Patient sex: M
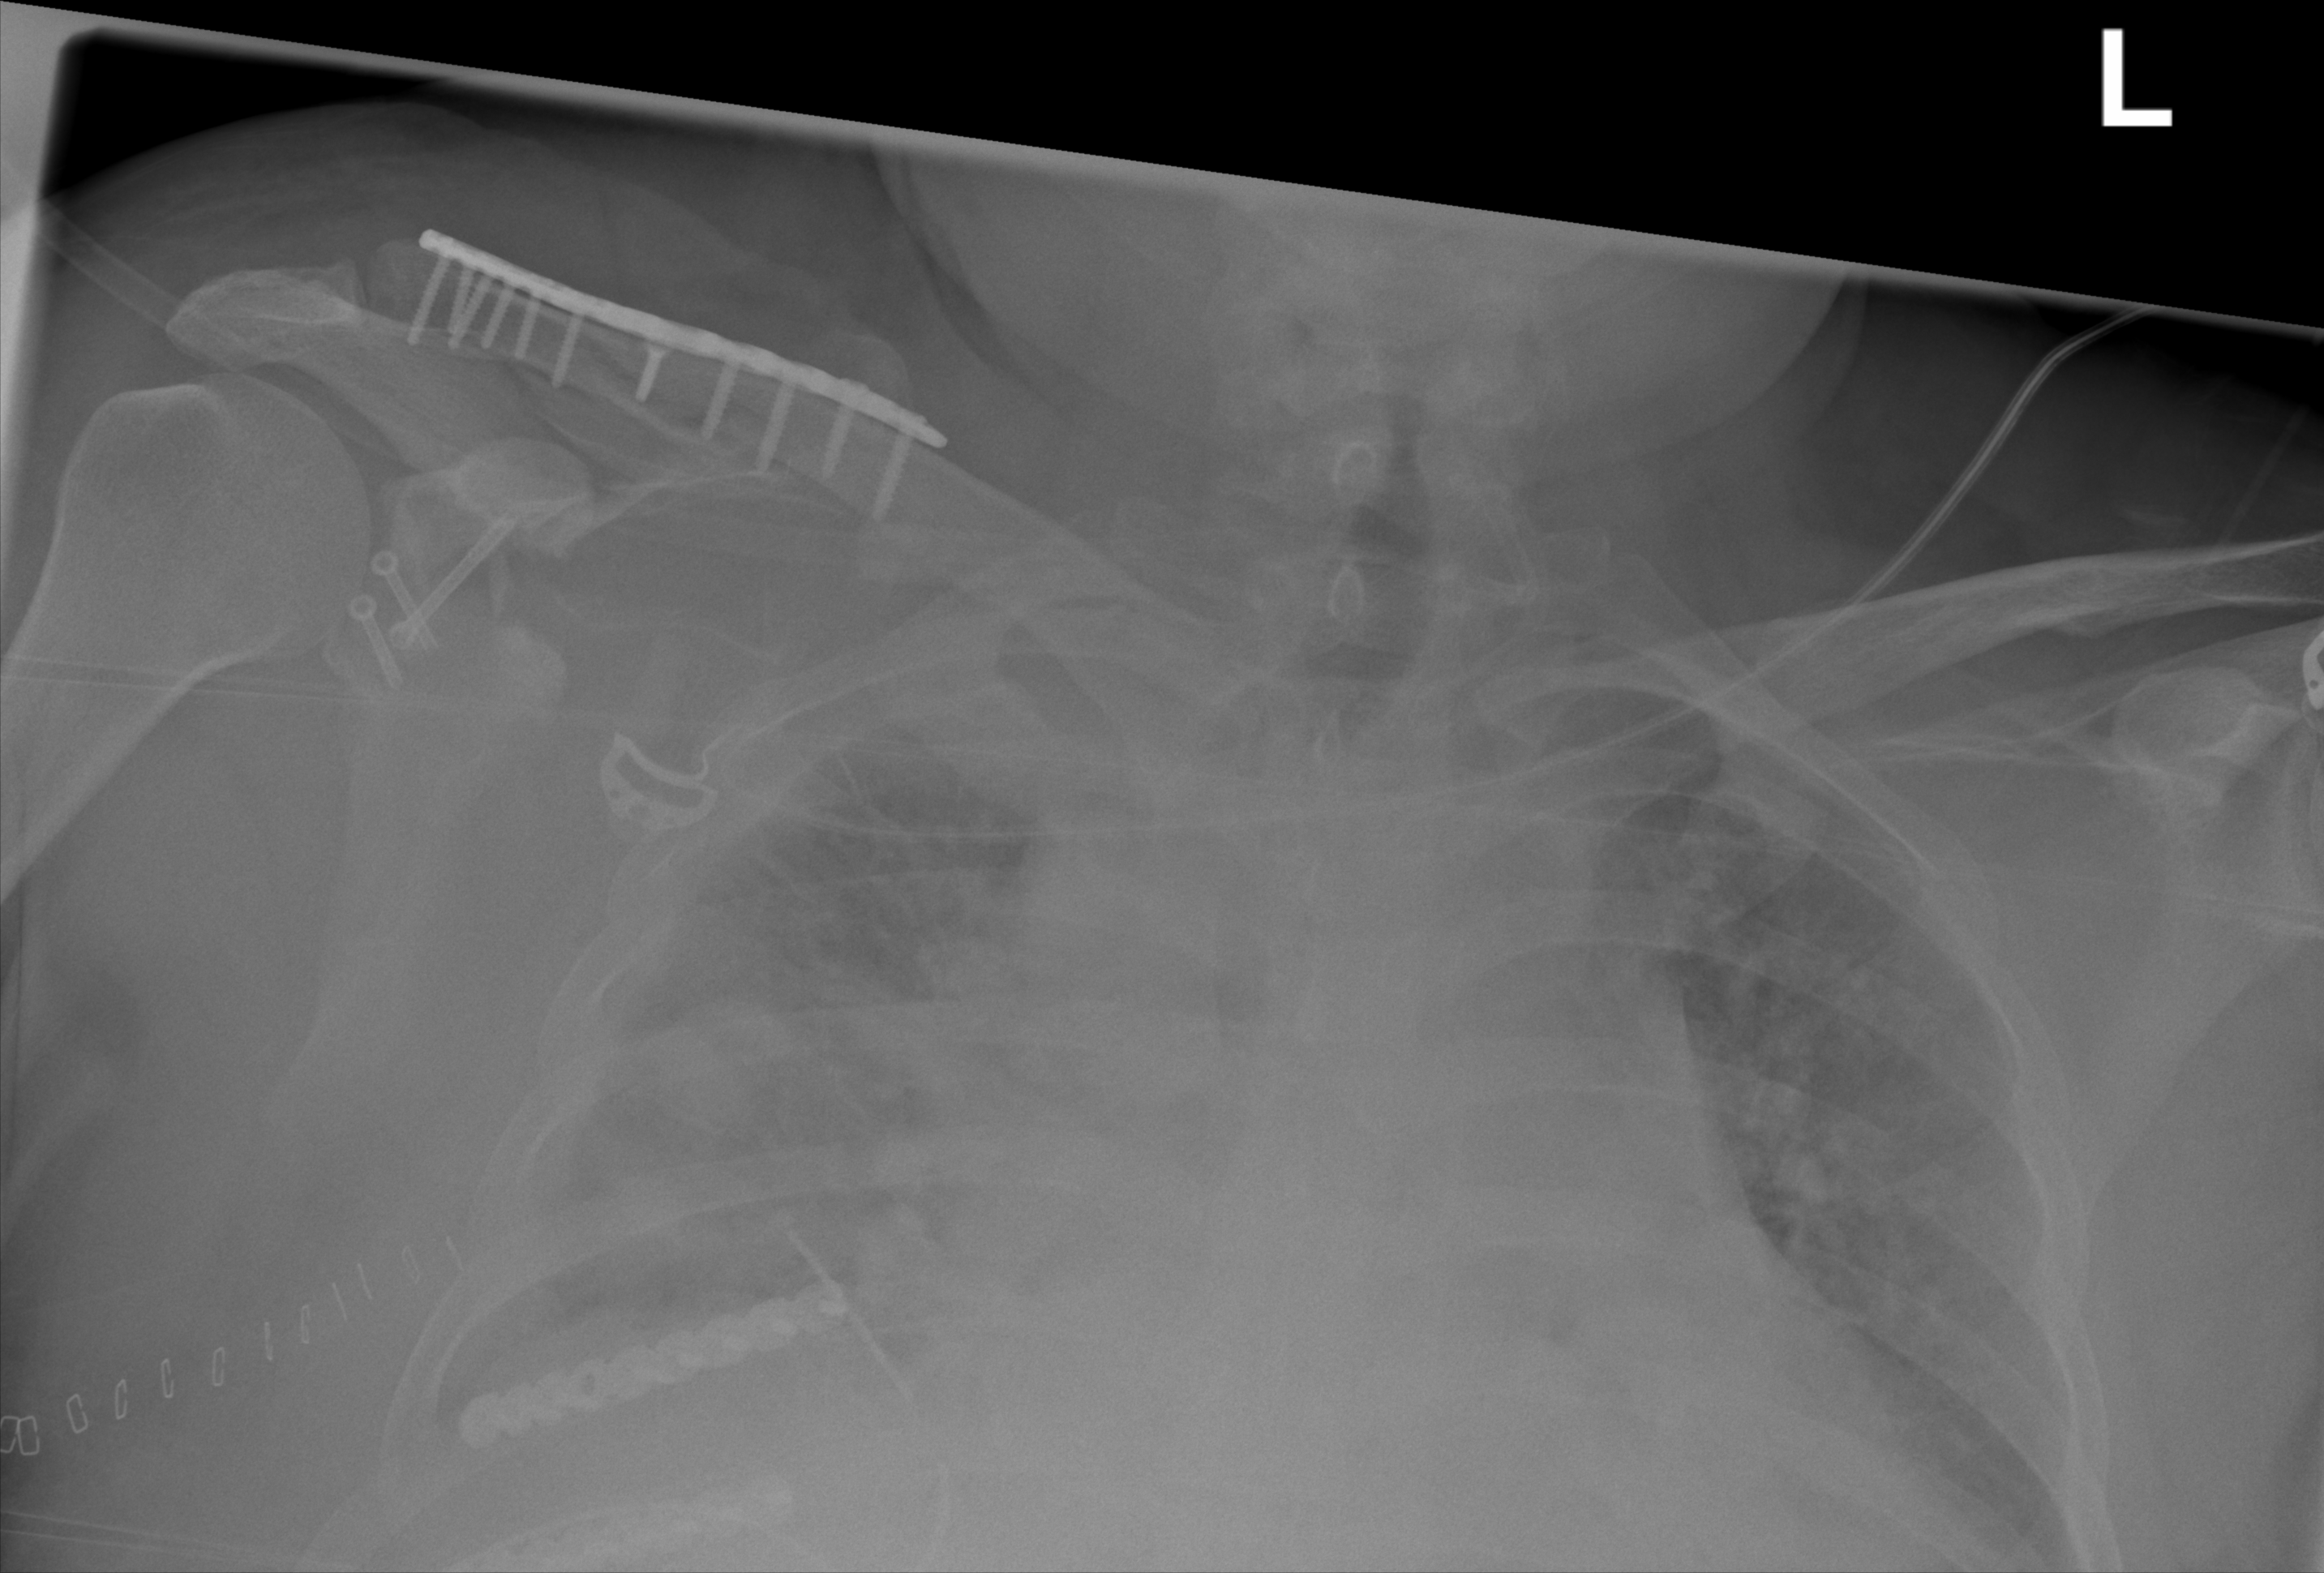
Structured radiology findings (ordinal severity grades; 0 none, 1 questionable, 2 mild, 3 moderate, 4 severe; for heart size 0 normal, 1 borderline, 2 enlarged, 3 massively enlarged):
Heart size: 2
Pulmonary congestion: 2
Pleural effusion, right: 3
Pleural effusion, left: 0
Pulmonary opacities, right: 3
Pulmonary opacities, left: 2
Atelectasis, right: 3
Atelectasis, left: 2